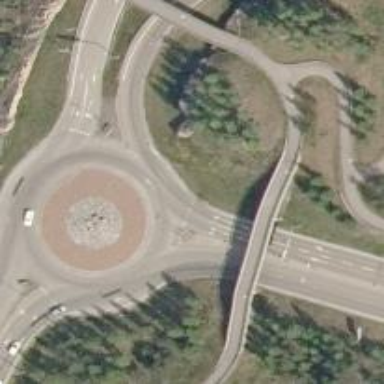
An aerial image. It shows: Asphalt road that is secondary route leading to roundabout.